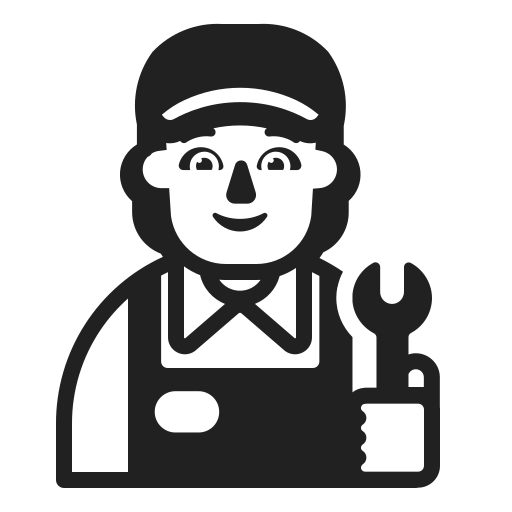
mechanic high contrast default